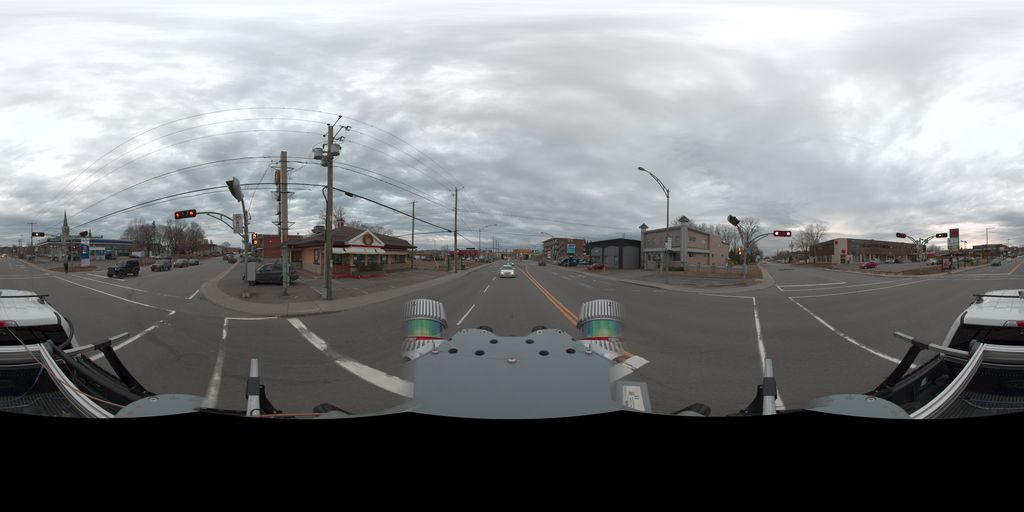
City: quebec_city